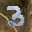
Label: 3